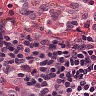
Metastatic tissue present: no